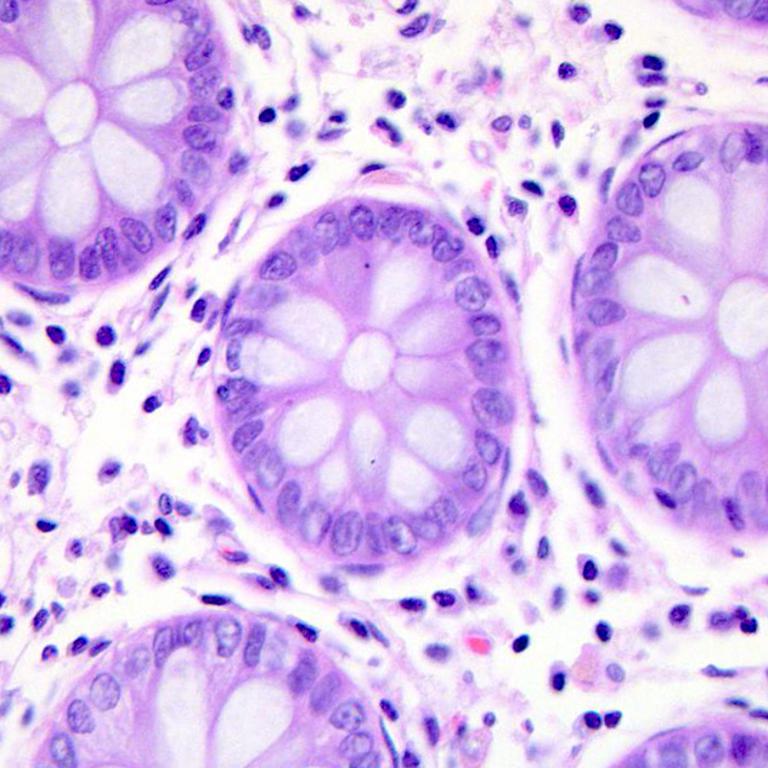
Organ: colon
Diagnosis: benign